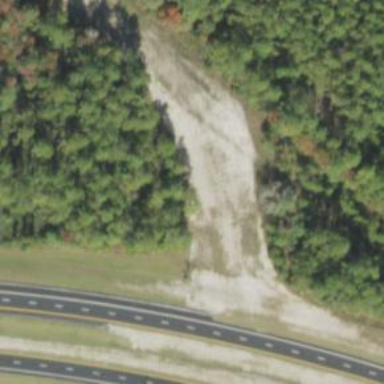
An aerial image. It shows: Abandoned road.